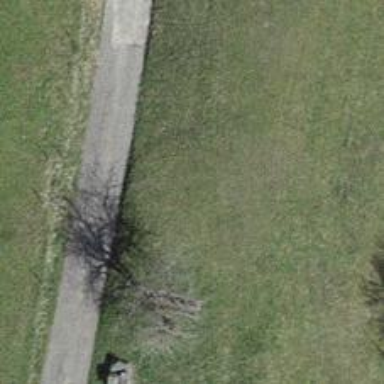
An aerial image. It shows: Bench.